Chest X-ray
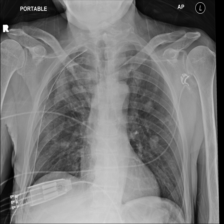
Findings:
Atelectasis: negative
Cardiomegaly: negative
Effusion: negative
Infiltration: negative
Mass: negative
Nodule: negative
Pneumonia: negative
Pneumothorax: negative
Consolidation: negative
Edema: negative
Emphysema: negative
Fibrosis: negative
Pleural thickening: negative
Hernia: negative